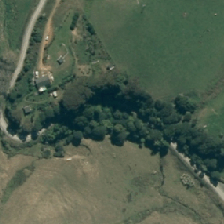
Land cover: grose_broom